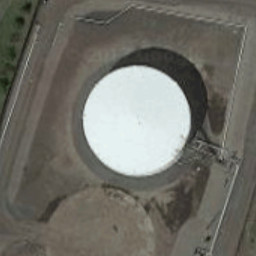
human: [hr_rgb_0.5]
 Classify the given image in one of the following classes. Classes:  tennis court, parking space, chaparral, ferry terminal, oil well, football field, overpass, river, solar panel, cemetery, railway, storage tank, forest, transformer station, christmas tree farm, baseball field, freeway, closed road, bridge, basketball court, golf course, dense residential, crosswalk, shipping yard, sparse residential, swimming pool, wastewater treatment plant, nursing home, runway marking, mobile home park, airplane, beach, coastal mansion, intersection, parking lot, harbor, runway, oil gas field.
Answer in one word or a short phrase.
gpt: storage tank